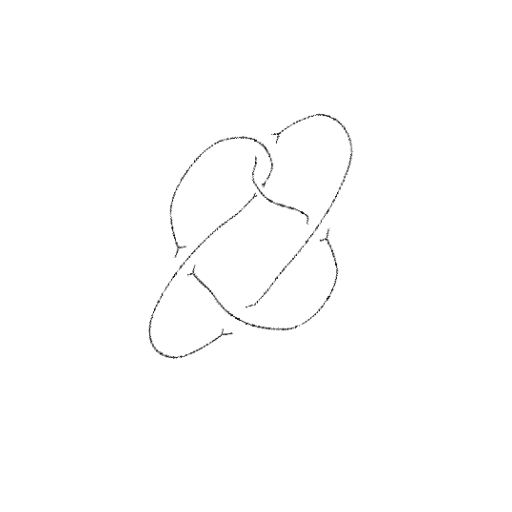
Crossing number: 5